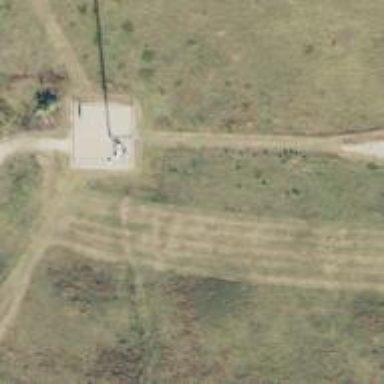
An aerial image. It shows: Mast tower used for communication.